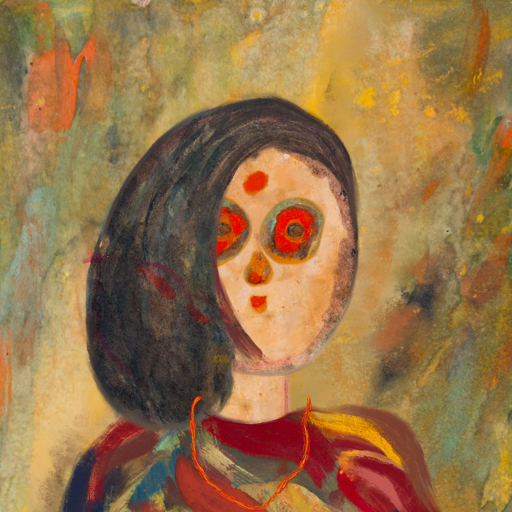
Background: Comrade, Head And Neck Front: Childish, Face Front: Sisters, Bust: Mother_And_Son_Son, Hair Front: Gypsy_Mother, Head Accessory: Blank, Second Necklace: Gypsy_Mother_2, Necklace: Blank, Baby: Blank